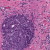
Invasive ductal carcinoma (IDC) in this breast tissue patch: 0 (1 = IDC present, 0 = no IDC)